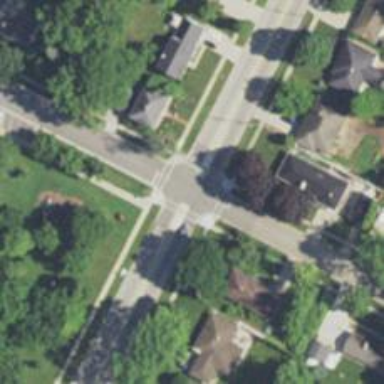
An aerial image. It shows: Stop road.